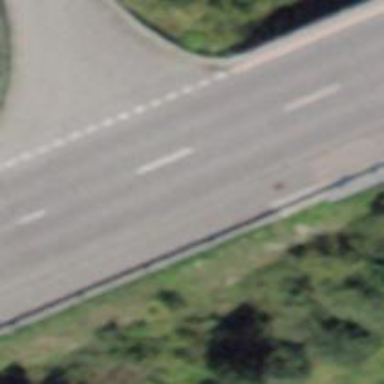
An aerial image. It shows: Tertiary road with asphalt surface and sidewalk on the left.